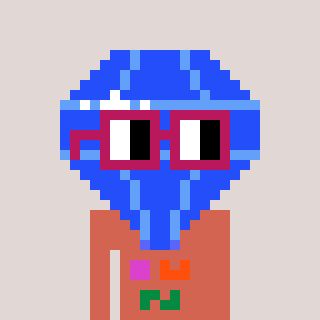
a pixel art character with square dark red glasses, a blue diamond-shaped head and a peachy-colored body on a warm background